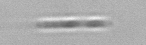
Label: Bacillariophyceae